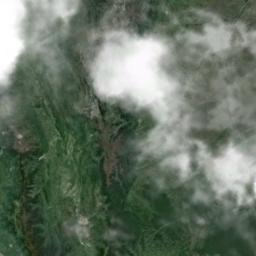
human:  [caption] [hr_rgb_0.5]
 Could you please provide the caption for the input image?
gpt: The cumulus clouds are located above the land covered by dense vegetation .

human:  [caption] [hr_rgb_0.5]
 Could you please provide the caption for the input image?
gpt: The white cloud is above green land .

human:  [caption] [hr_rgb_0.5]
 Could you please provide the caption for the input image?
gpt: White clouds on green land .

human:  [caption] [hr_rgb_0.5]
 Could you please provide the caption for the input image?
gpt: There is a little thin cloud above the brown farmland .

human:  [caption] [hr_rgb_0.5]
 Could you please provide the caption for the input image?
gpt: There are some gauzy clouds over a green land .